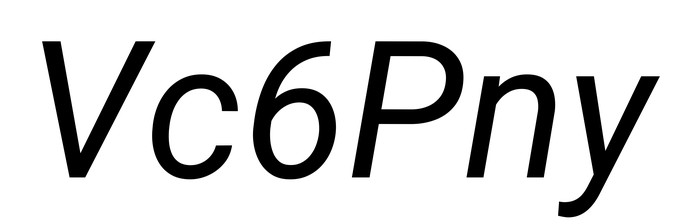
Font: Roboto-Italic_Italic